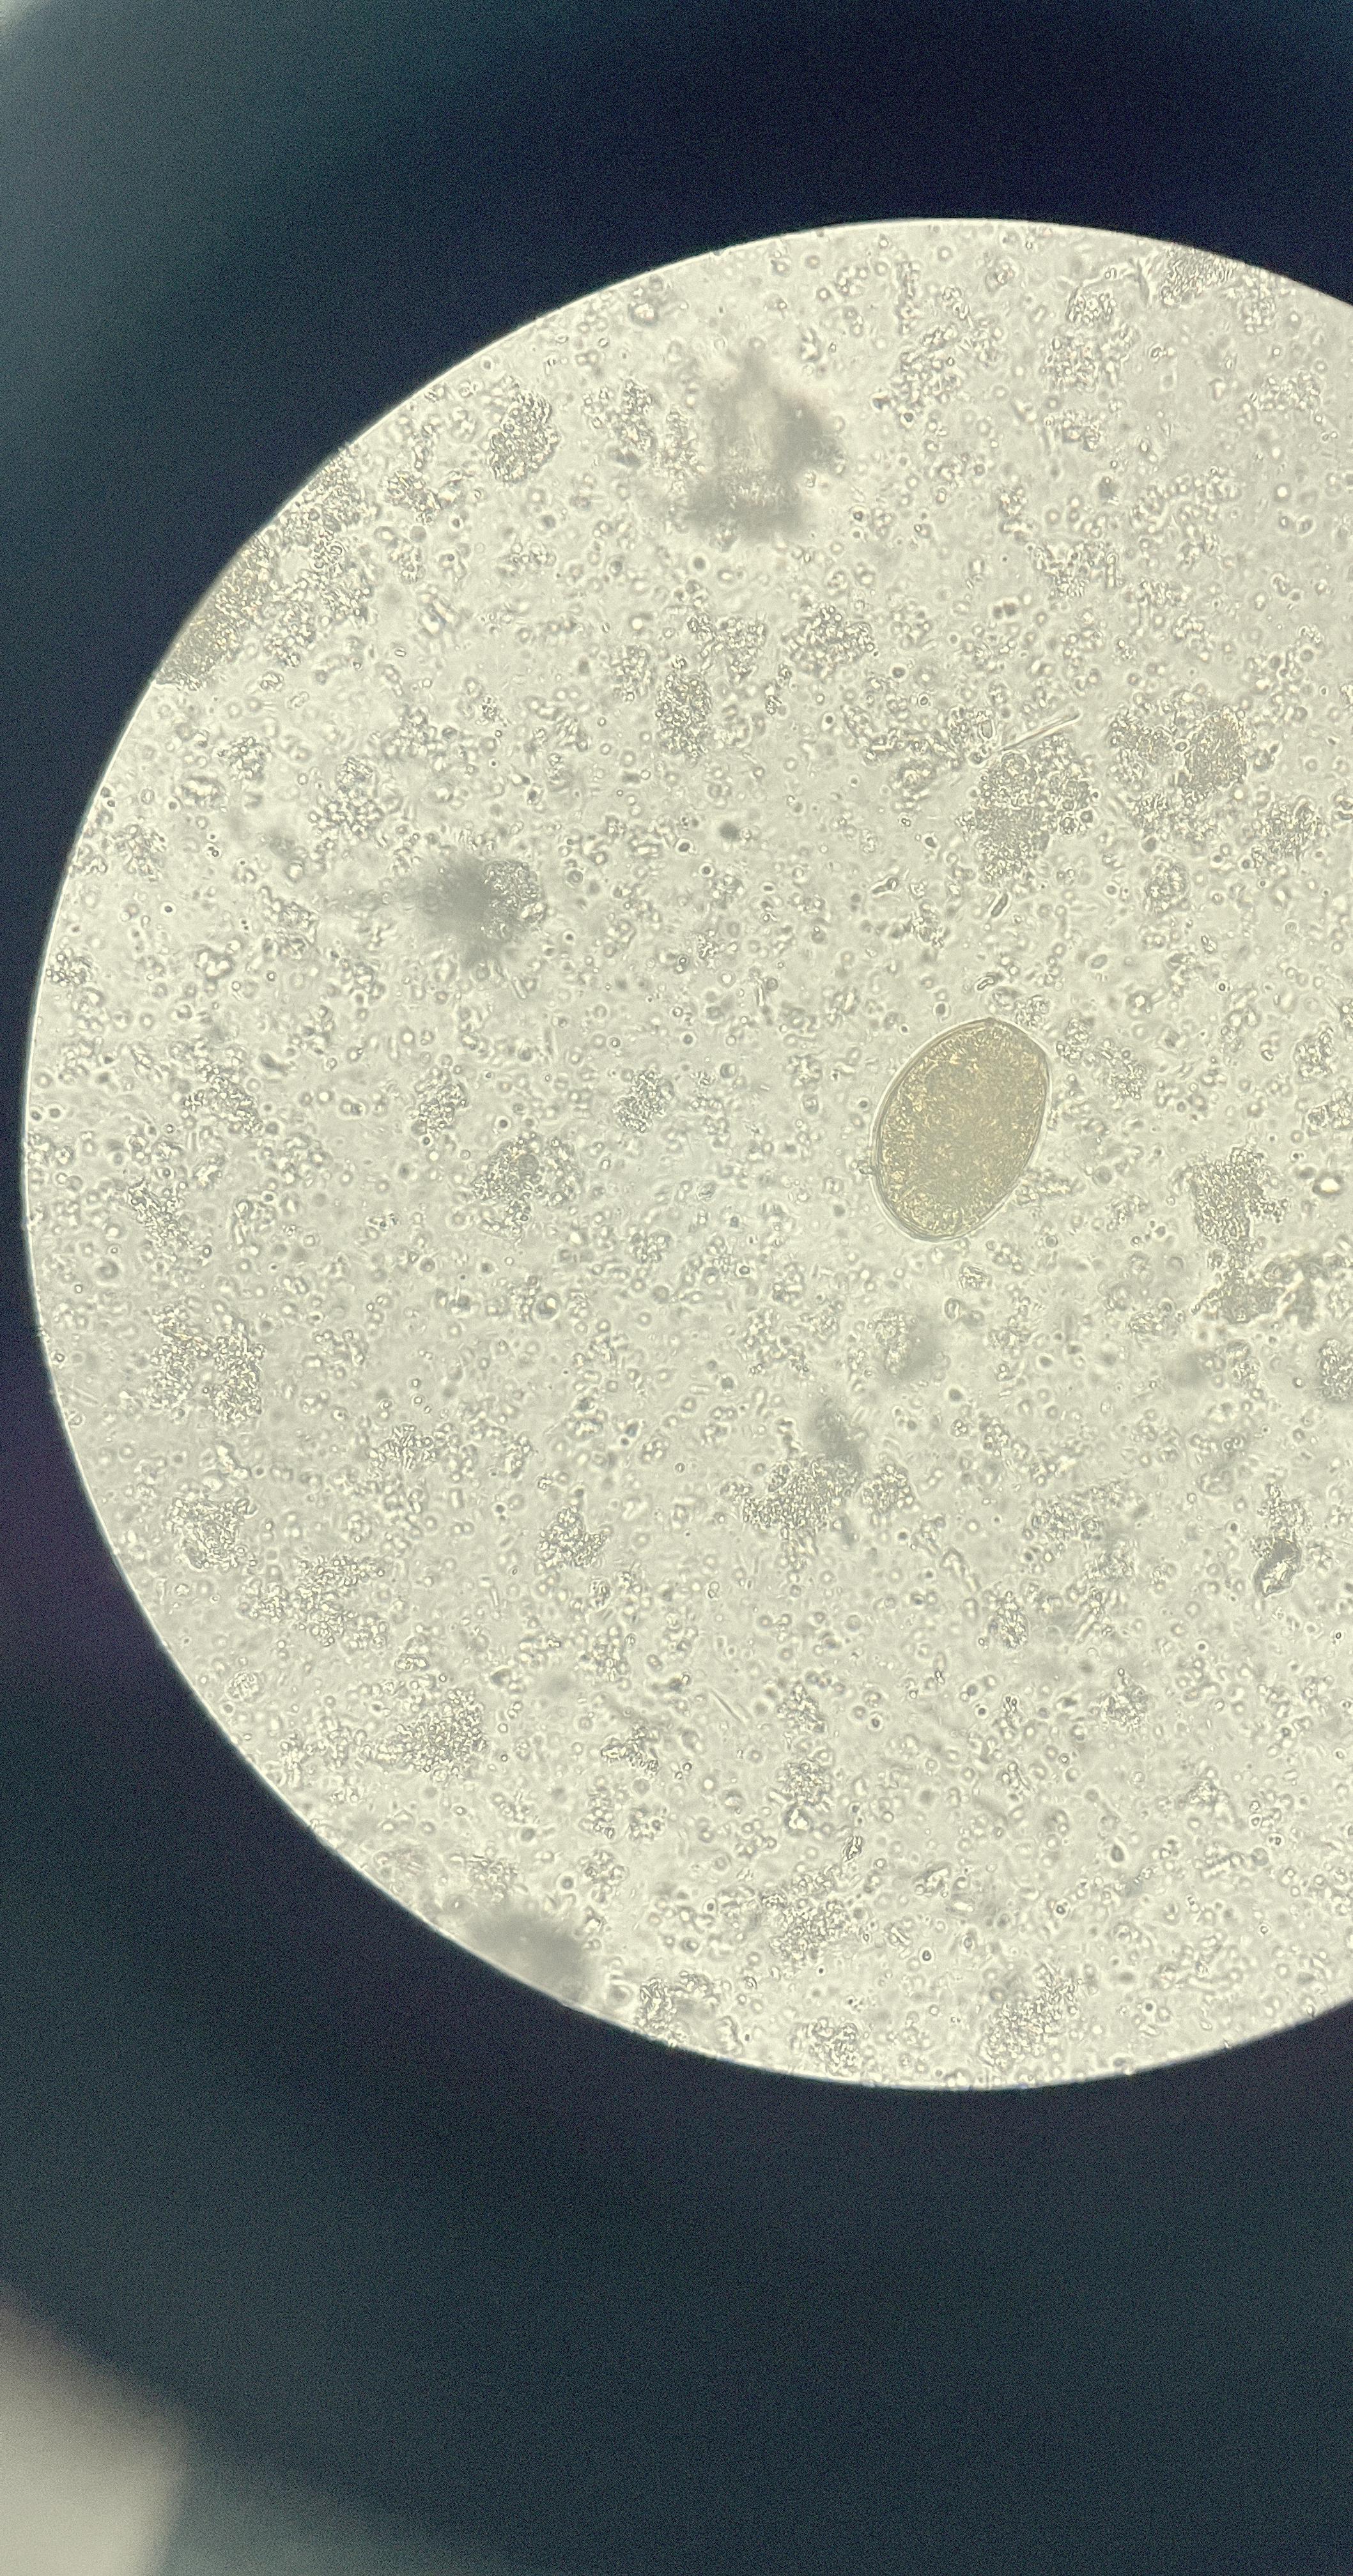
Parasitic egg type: Paragonimus spp